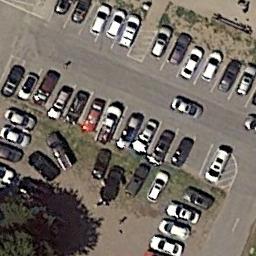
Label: parking_lot